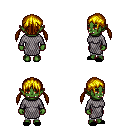
a pixel art fantasy rpg character, female body template, orc, green skin, chain mail, white pants, blonde twin-tailed hairstyle, black slippers, four views (front, back, left, right), 2x2 character sprite sheet, small pixel art, hard edges, no anti-aliasing